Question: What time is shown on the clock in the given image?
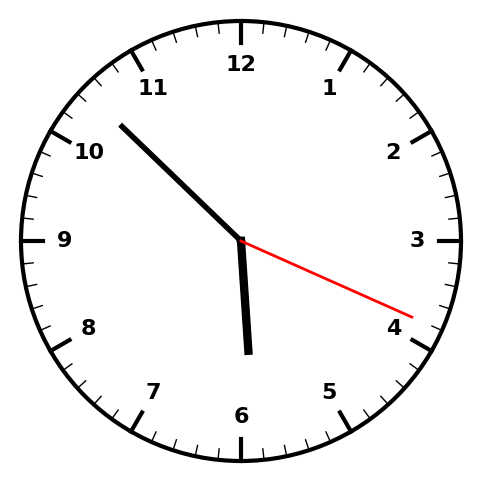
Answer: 05:52:19